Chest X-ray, AP view. Patient: 75 years old, sex M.
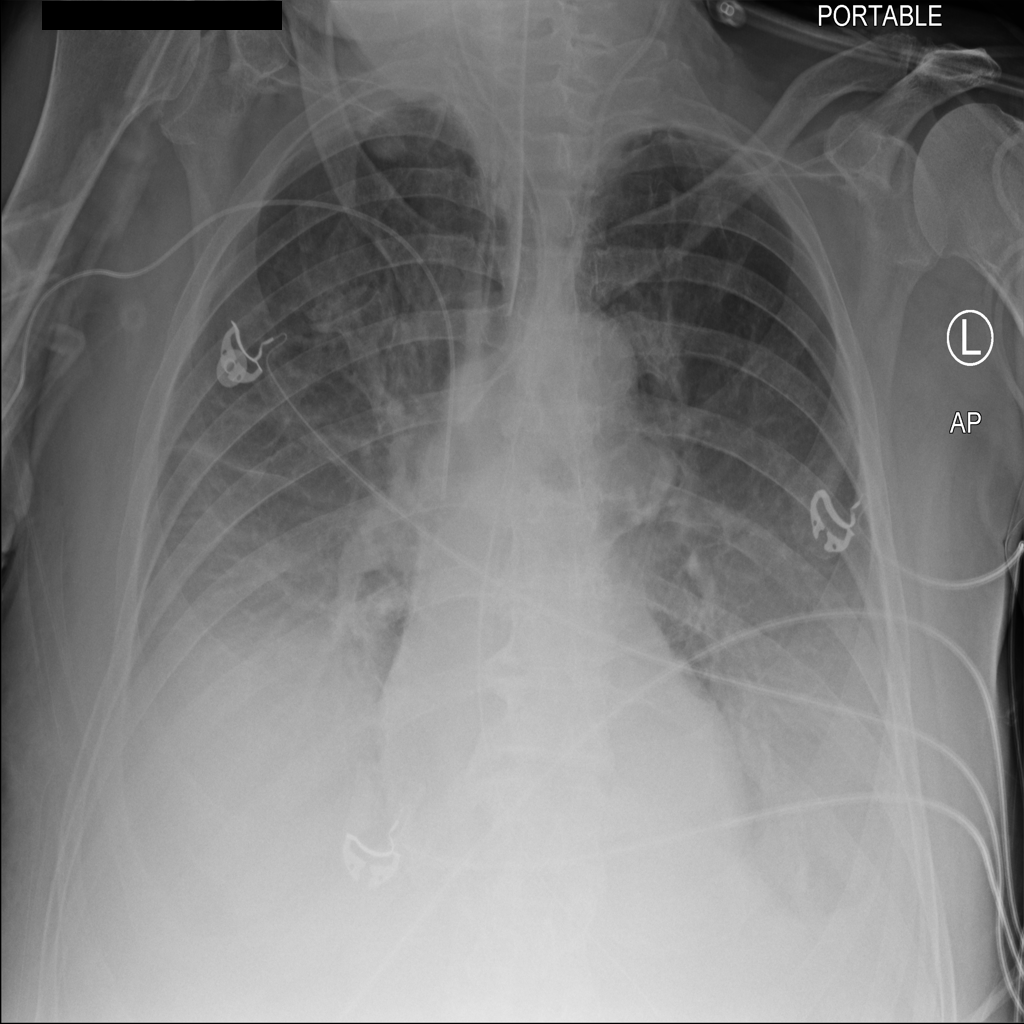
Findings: Effusion